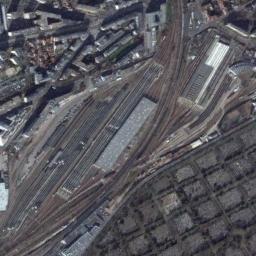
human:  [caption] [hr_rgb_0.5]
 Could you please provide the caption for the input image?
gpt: A lot of buildings are beside the railway station .

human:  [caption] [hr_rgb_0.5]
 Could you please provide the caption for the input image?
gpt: The railway station is next to some buildings .

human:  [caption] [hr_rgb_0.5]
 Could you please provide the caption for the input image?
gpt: There is a big railway station in the city .

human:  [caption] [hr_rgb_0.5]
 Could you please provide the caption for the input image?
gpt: The railway station has some staggered railways and buildings .

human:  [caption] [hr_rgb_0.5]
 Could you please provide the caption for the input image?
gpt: There are many buildings around the railway station .